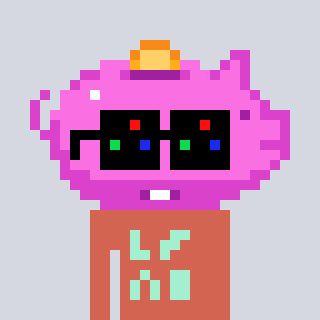
a pixel art character with square black sunglasses, a piggybank-shaped head and a peachy-colored body on a cool background